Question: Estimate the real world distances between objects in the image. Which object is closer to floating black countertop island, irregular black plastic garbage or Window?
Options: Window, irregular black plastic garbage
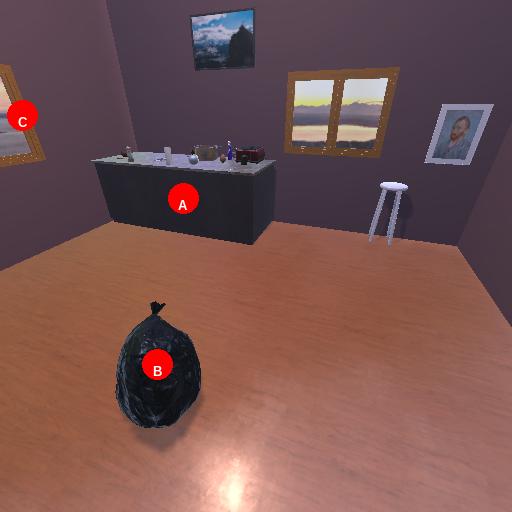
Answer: Window